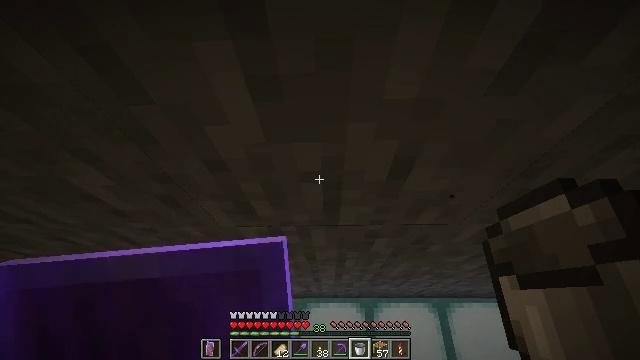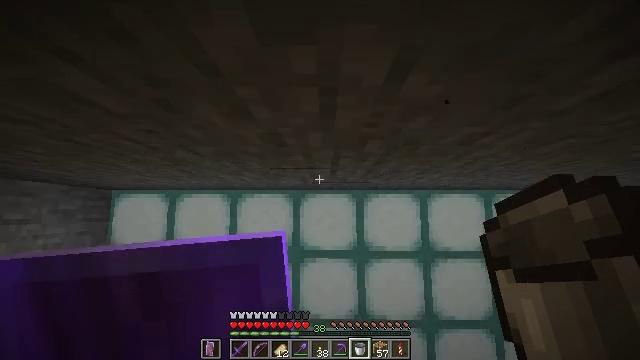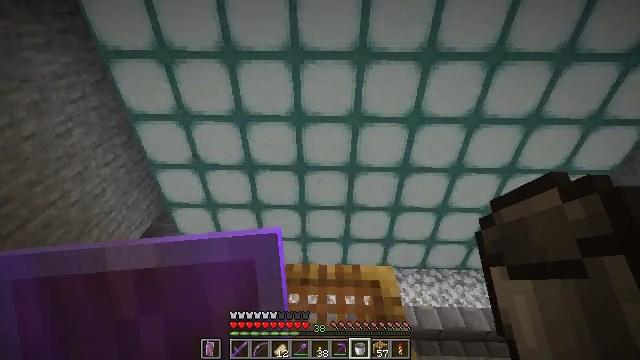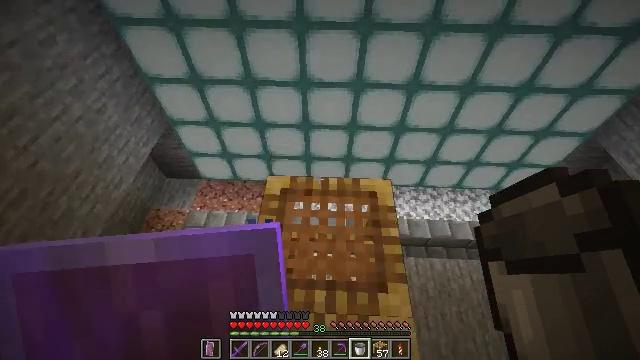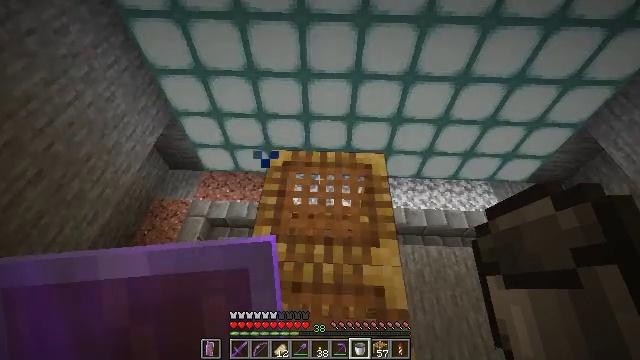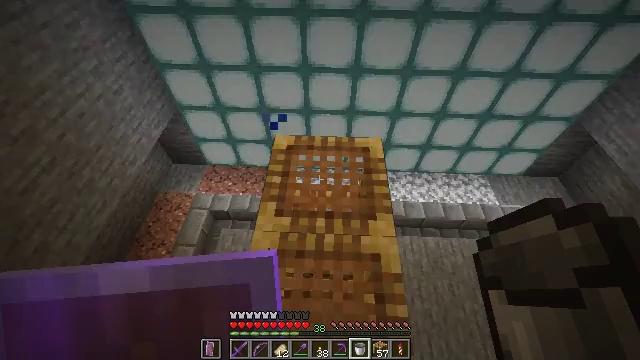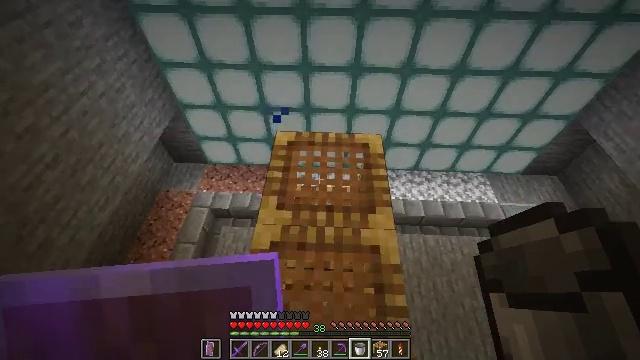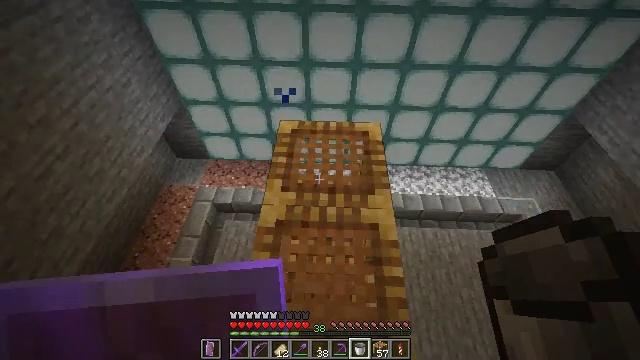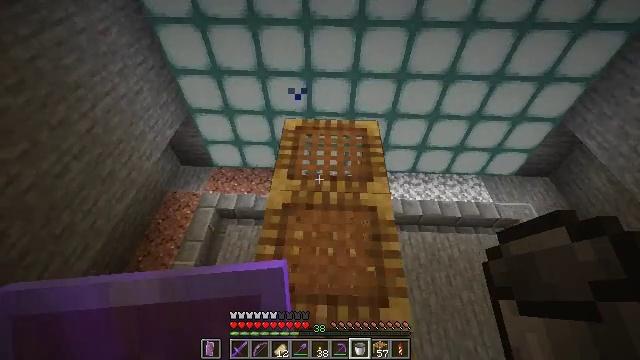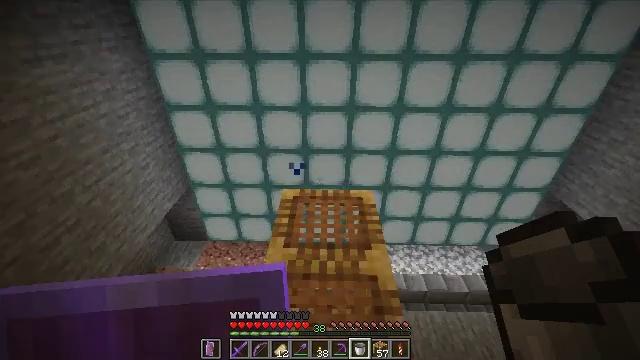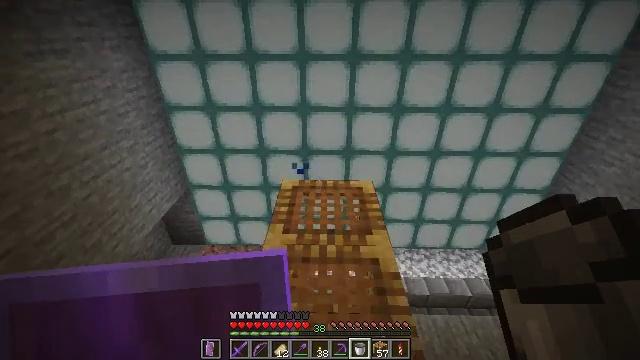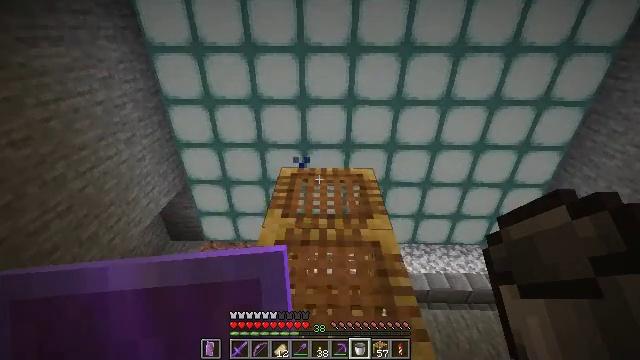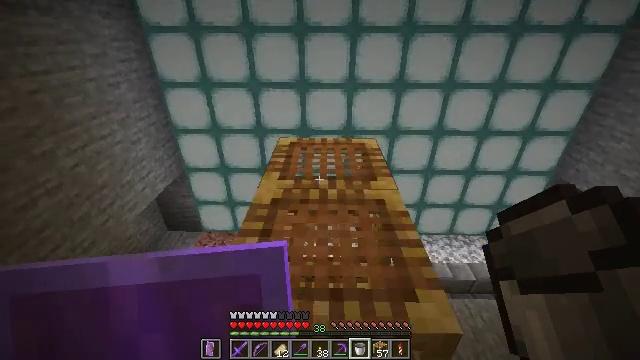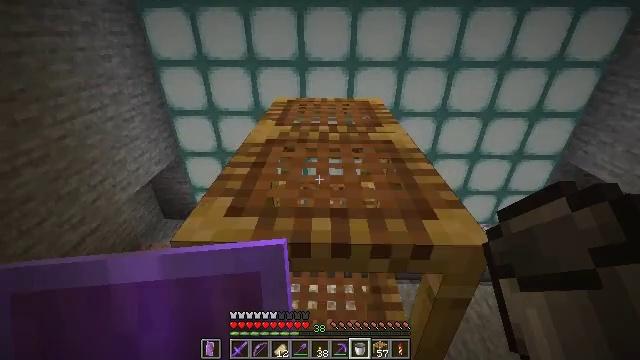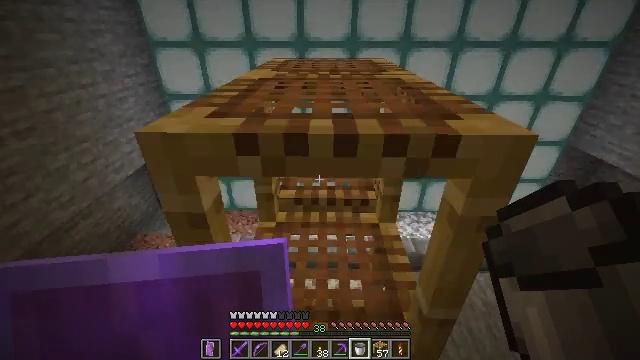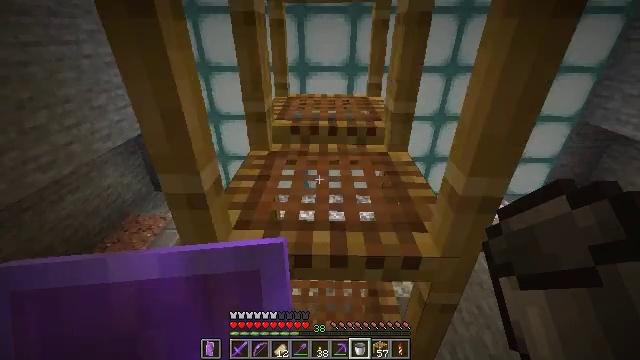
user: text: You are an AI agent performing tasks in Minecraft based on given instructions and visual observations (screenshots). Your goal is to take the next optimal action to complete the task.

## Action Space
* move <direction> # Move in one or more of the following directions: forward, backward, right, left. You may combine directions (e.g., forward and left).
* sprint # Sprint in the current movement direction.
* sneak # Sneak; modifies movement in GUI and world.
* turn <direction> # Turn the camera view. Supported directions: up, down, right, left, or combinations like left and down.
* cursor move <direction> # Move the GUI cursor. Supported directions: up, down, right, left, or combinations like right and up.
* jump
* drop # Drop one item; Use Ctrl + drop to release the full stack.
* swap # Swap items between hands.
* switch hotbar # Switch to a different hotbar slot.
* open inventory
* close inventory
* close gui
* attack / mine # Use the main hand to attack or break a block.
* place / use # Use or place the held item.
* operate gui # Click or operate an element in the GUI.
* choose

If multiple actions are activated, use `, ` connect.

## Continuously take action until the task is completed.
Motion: motion action
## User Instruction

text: Mine scaffolding to move it.
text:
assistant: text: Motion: move back, turn down
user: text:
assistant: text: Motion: move back, turn down
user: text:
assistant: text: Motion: move back, turn left and down
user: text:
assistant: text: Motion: move back
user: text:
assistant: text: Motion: move back
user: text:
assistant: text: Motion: move back
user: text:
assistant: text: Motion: move back
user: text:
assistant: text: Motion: turn up
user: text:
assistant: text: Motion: turn up
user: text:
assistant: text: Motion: turn up
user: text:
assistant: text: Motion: no_op
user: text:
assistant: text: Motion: no_op
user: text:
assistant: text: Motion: no_op
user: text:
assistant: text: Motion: no_op
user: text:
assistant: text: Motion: no_op
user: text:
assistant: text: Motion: no_op
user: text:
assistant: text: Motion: no_op
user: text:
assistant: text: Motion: no_op
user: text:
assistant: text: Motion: no_op
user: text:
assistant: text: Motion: no_op
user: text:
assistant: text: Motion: no_op
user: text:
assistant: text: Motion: no_op
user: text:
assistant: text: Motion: no_op
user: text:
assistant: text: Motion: no_op
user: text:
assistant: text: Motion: no_op
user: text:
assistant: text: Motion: turn right and down
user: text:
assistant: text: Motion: turn right and down
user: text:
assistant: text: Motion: no_op
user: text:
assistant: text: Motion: attack / mine
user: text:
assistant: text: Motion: attack / mine